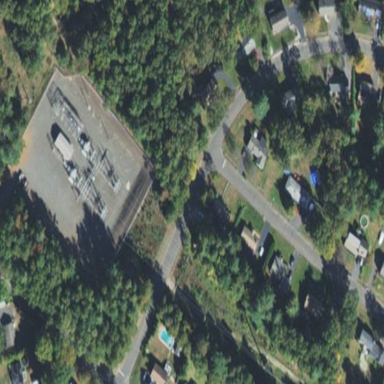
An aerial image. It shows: Distribution level power substation enclosed by fence.